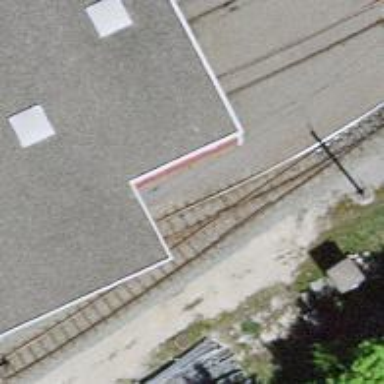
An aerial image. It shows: Narrow-gauge railway in service yard. The railway is electrified with contact line.